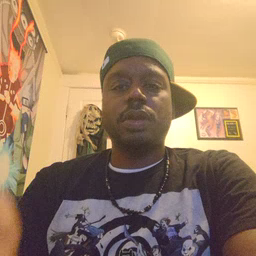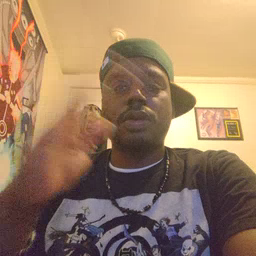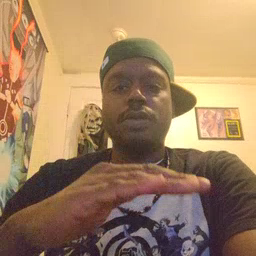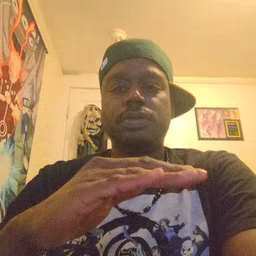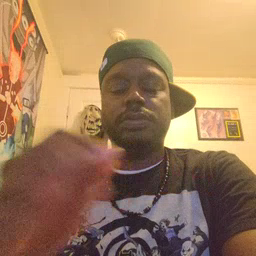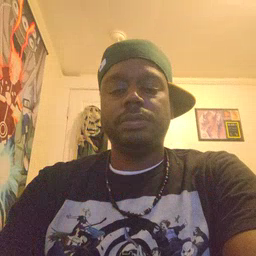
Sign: on